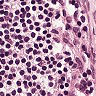
Metastatic tissue present: no